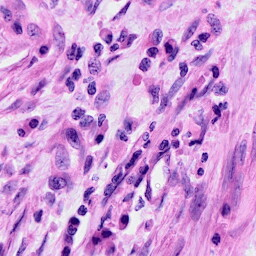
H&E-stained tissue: Cervix